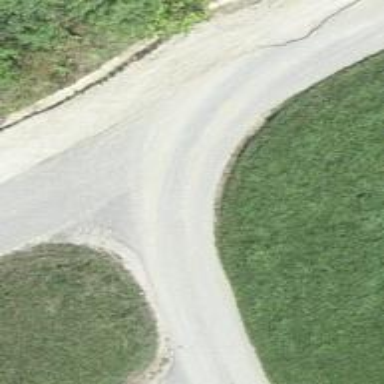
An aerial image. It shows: Unclassified road with asphalt surface.